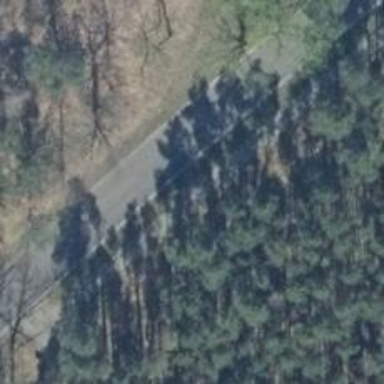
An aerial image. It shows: Asphalt path.